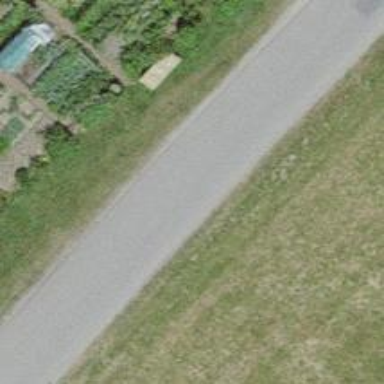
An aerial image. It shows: Residential road with asphalt surface.